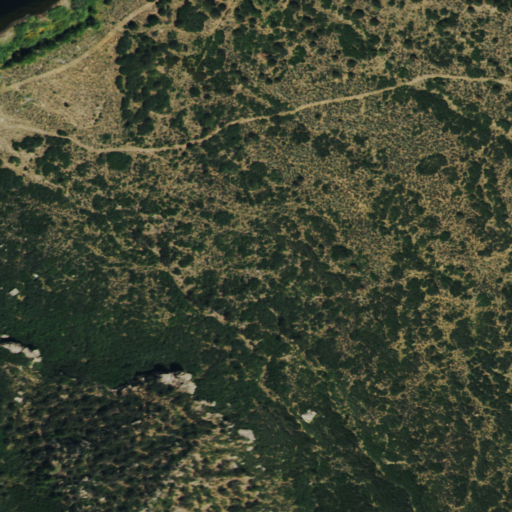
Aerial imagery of valley in Colorado named Mayflower Gulch containing evergreen forest, deciduous forest, shrub, and herbaceous wetlands